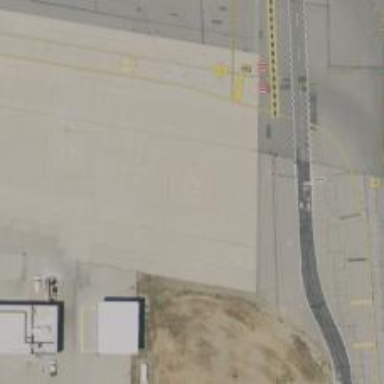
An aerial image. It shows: Image showing helipad at airport.